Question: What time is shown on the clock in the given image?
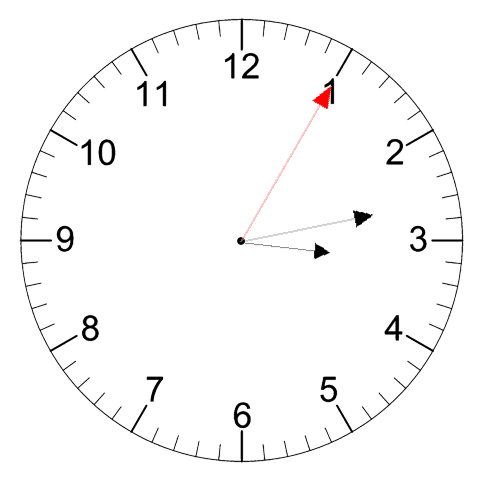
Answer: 03:13:05